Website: macys
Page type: delivery-shipping
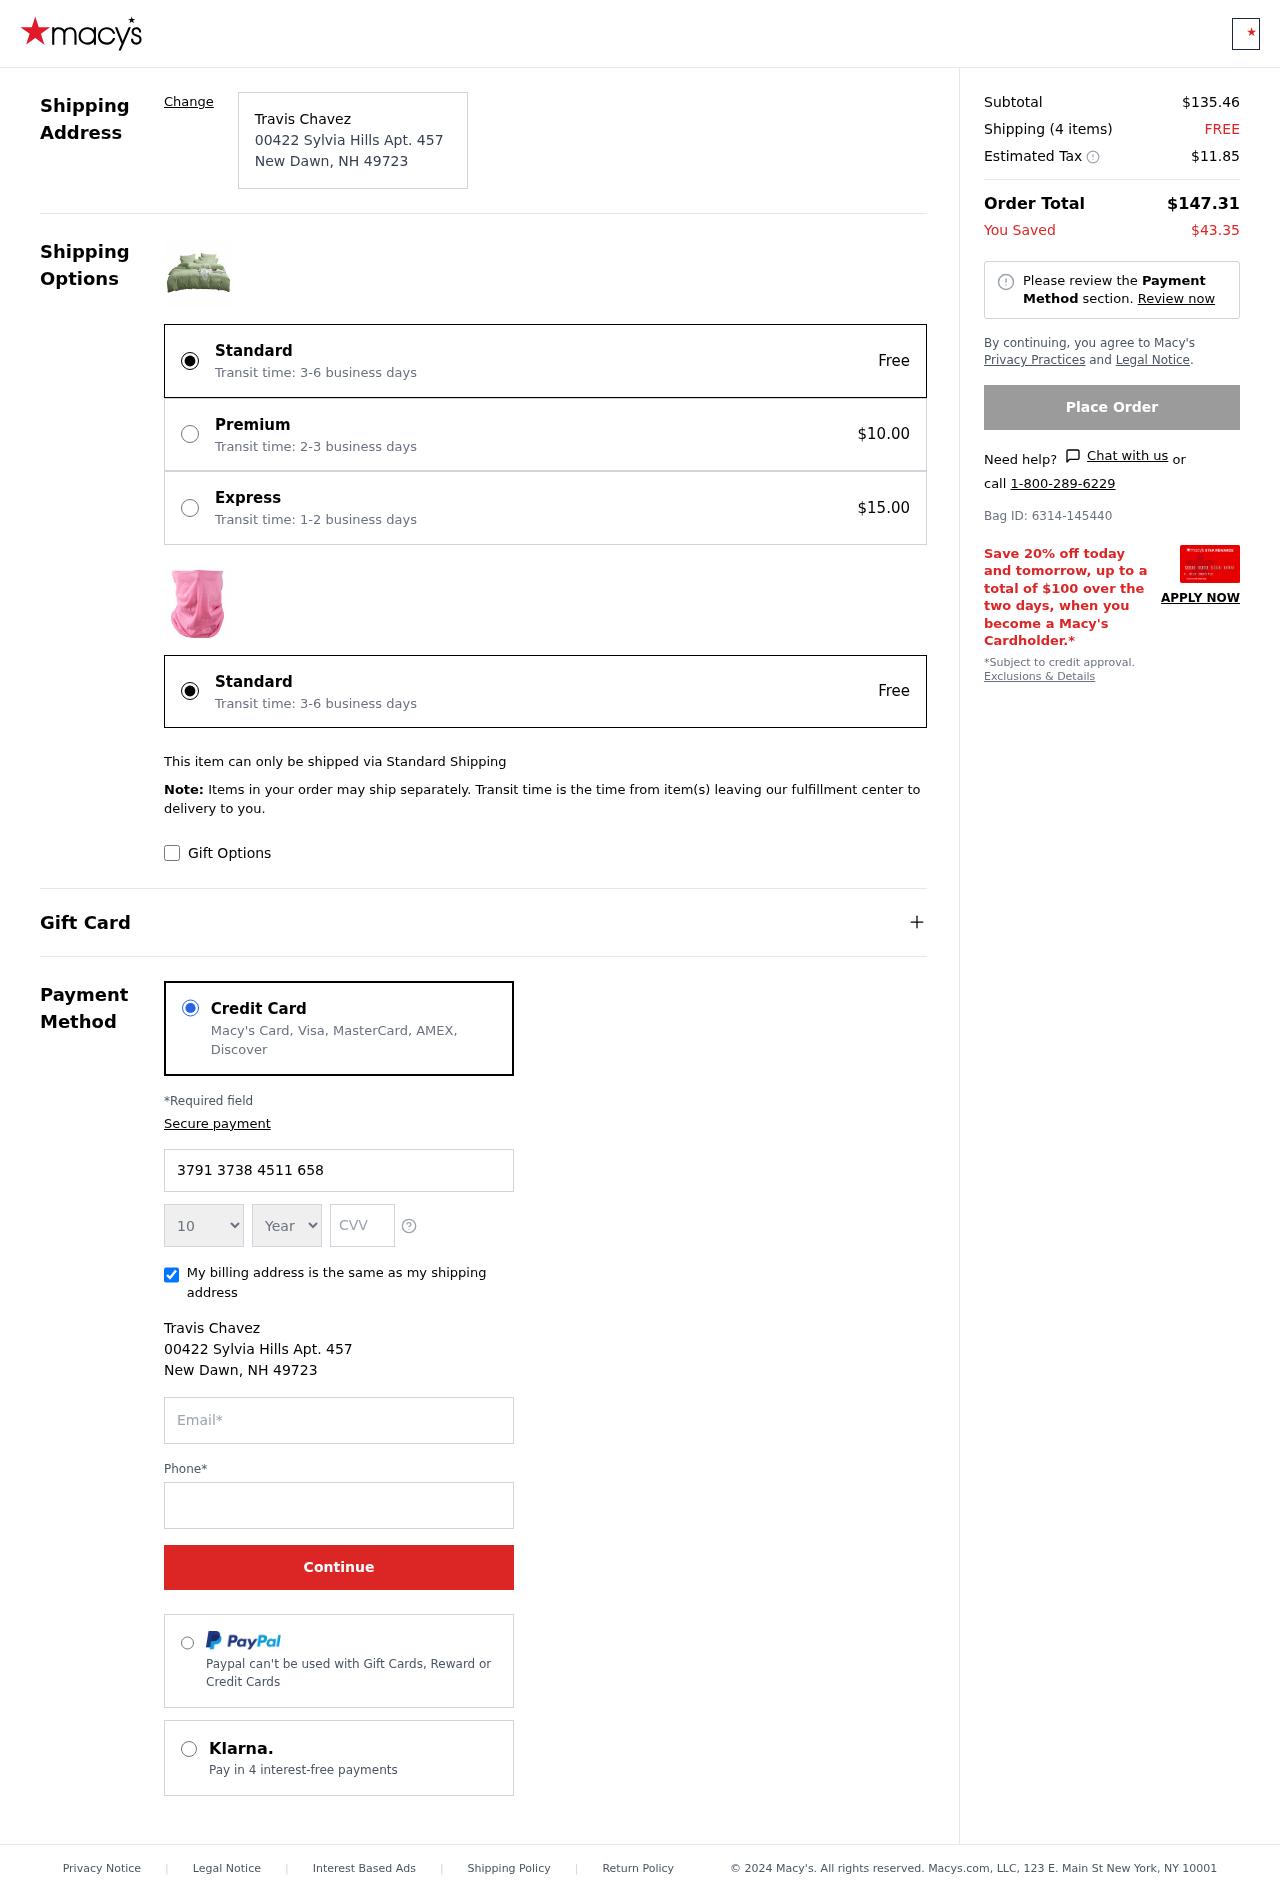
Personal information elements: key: PII_CARD_EXPIRY_MONTH
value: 10
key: PII_CARD_EXPIRY_YEAR
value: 29
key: PII_CITY
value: New Dawn
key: PII_CITY_STATE_ZIP
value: New Dawn, NH 49723
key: PII_FULLNAME
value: Travis Chavez
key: PII_POSTCODE
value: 49723
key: PII_STATE_ABBR
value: NH
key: PII_STREET
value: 00422 Sylvia Hills Apt. 457
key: PII_CARD_NUMBER
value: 3791 3738 4511 658
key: PII_CARD_CVV
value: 4690
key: PII_EMAIL
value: tchavez@gmail.com
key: PII_PHONE
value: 3186890601
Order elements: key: ORDER_SUBTOTAL
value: $135.46
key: ORDER_NUM_ITEMS
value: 4
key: ORDER_SHIPPING_COST
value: FREE
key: ORDER_TAX
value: $11.85
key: ORDER_TOTAL
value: $147.31
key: ORDER_SAVINGS
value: $43.35
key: ORDER_BAG_ID
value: Bag ID: 6314-145440